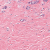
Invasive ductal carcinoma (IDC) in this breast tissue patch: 1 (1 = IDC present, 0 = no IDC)